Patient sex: M
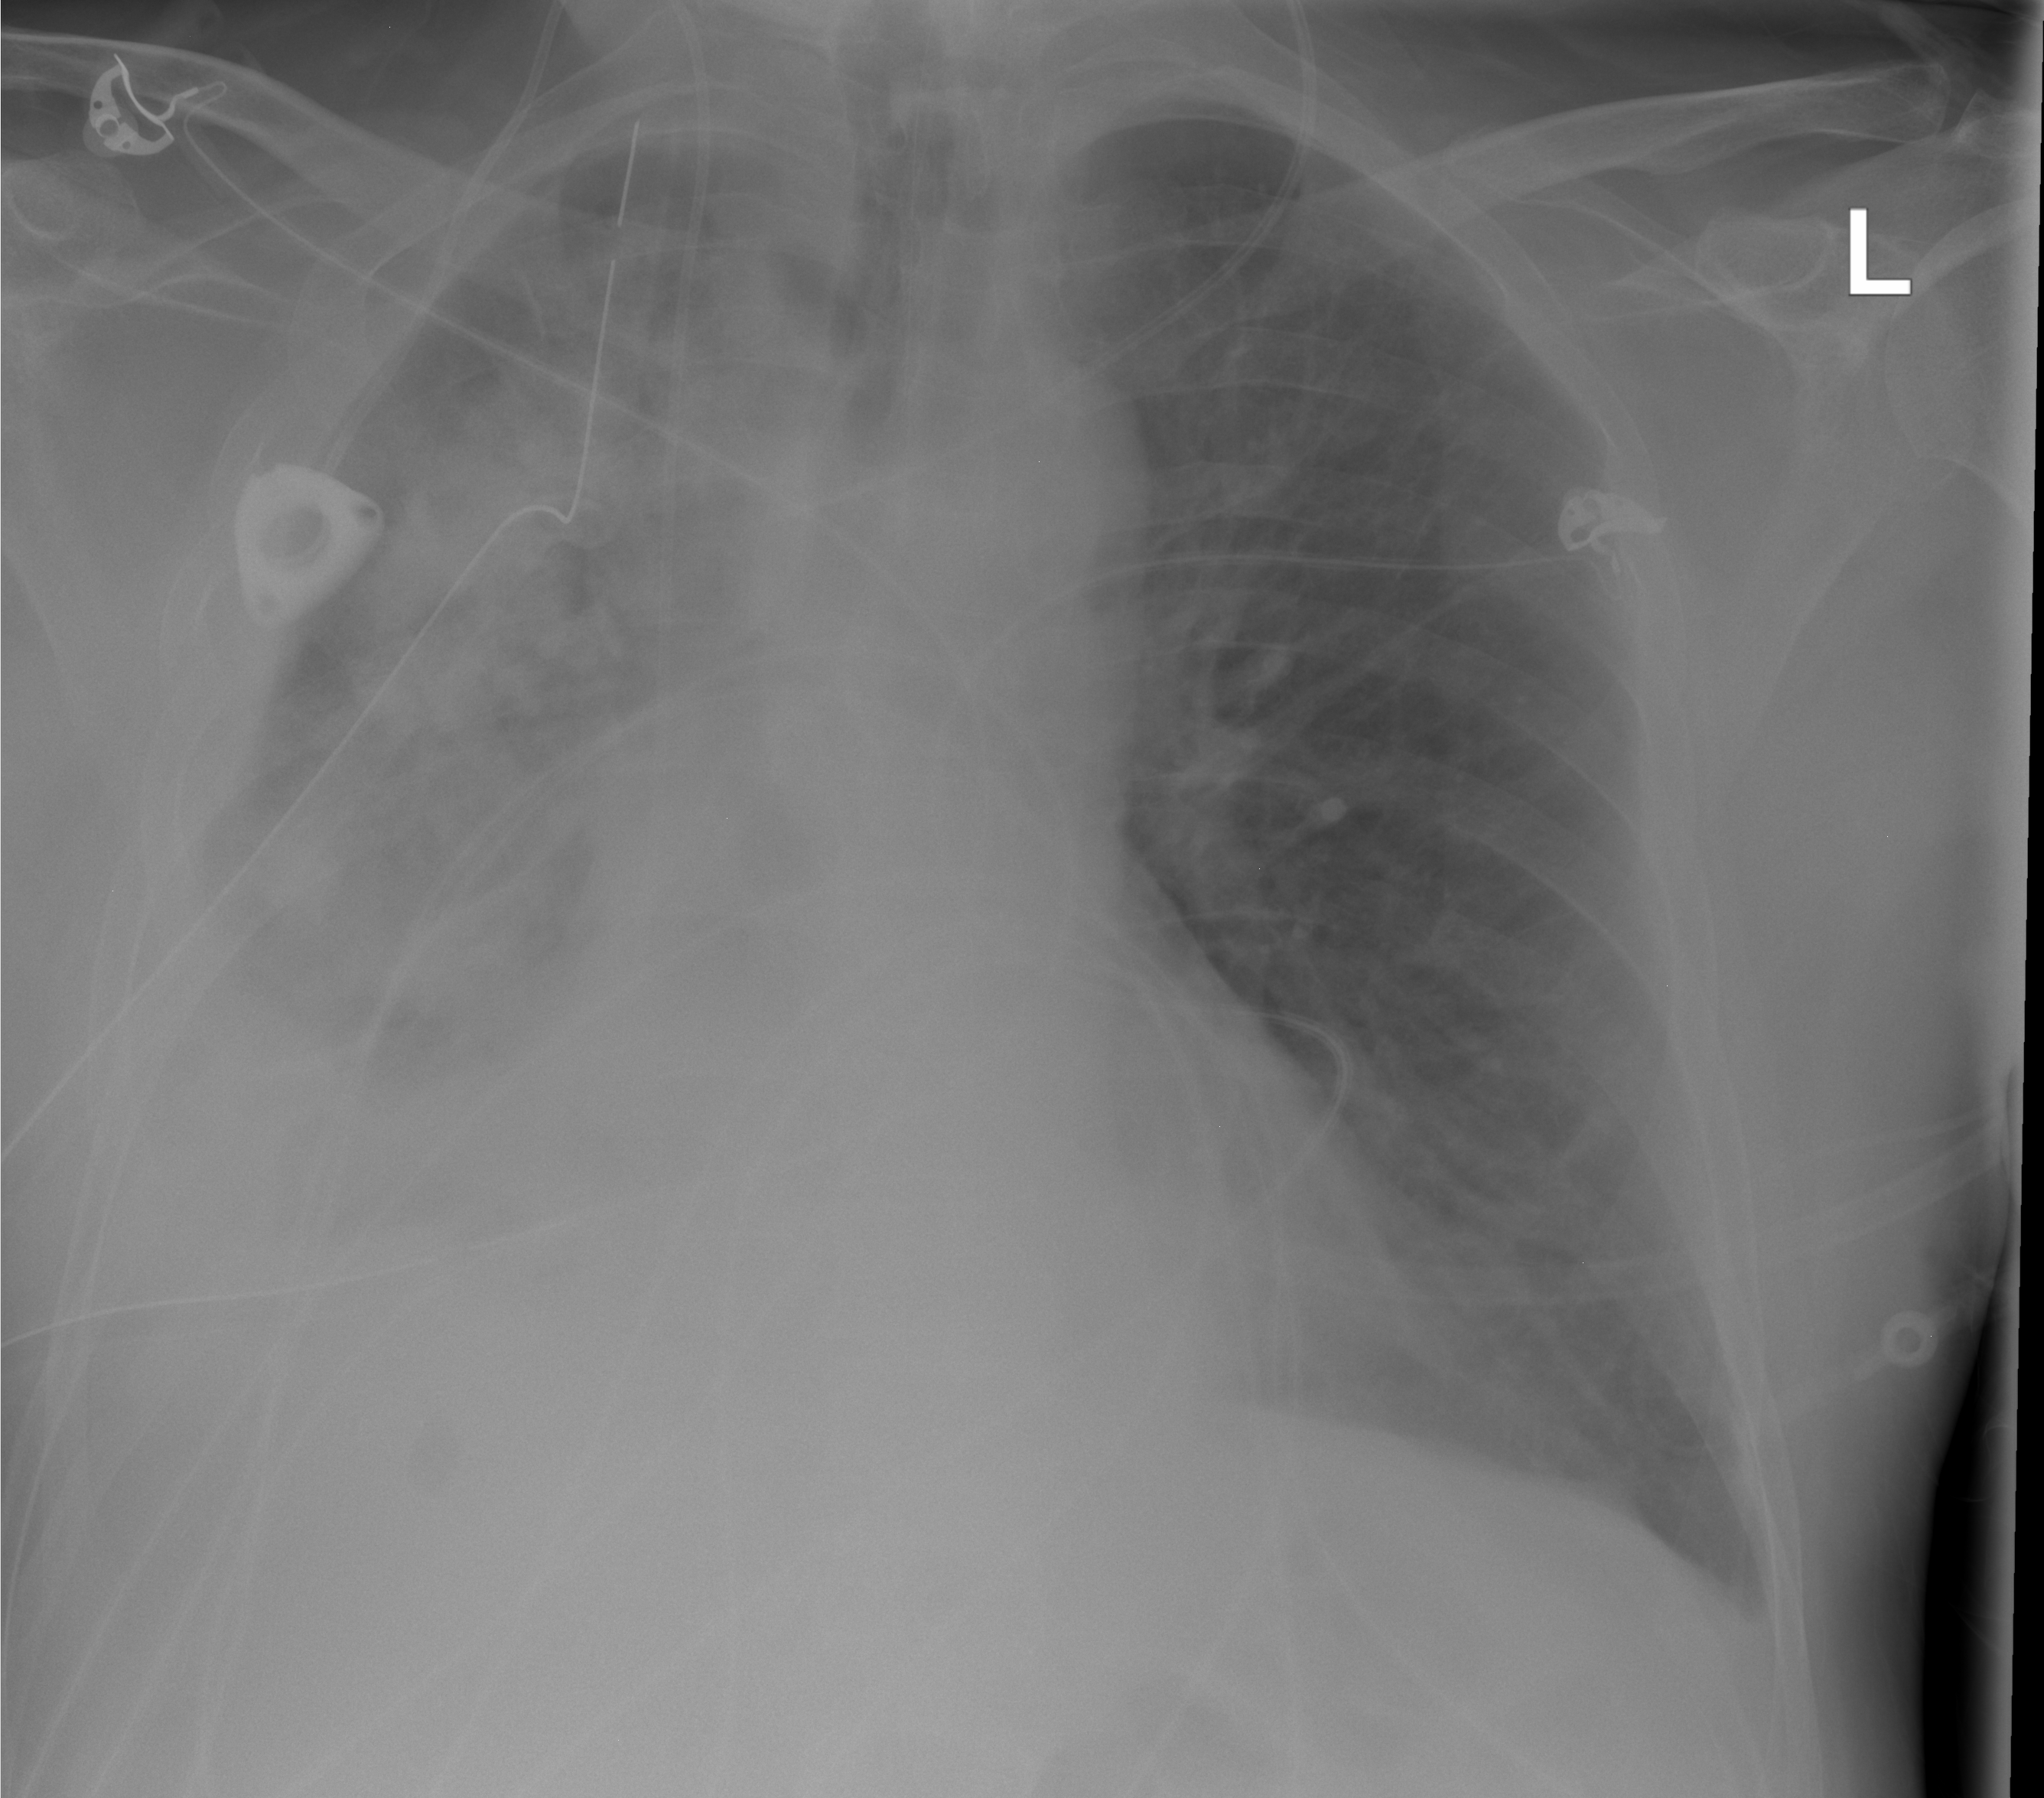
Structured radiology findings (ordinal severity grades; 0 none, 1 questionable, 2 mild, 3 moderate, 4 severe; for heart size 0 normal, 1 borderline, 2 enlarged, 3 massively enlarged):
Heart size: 2
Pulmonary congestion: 0
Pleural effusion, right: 3
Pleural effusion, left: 2
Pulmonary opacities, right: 2
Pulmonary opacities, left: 0
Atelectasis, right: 3
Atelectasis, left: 0